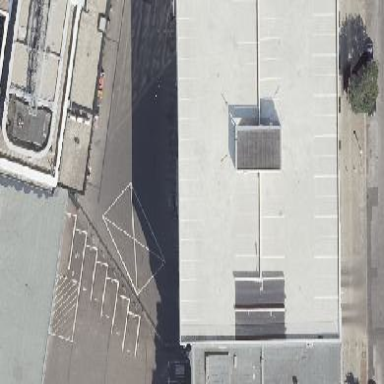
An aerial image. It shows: Commercial building with multi-storey parking facility.